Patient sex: M
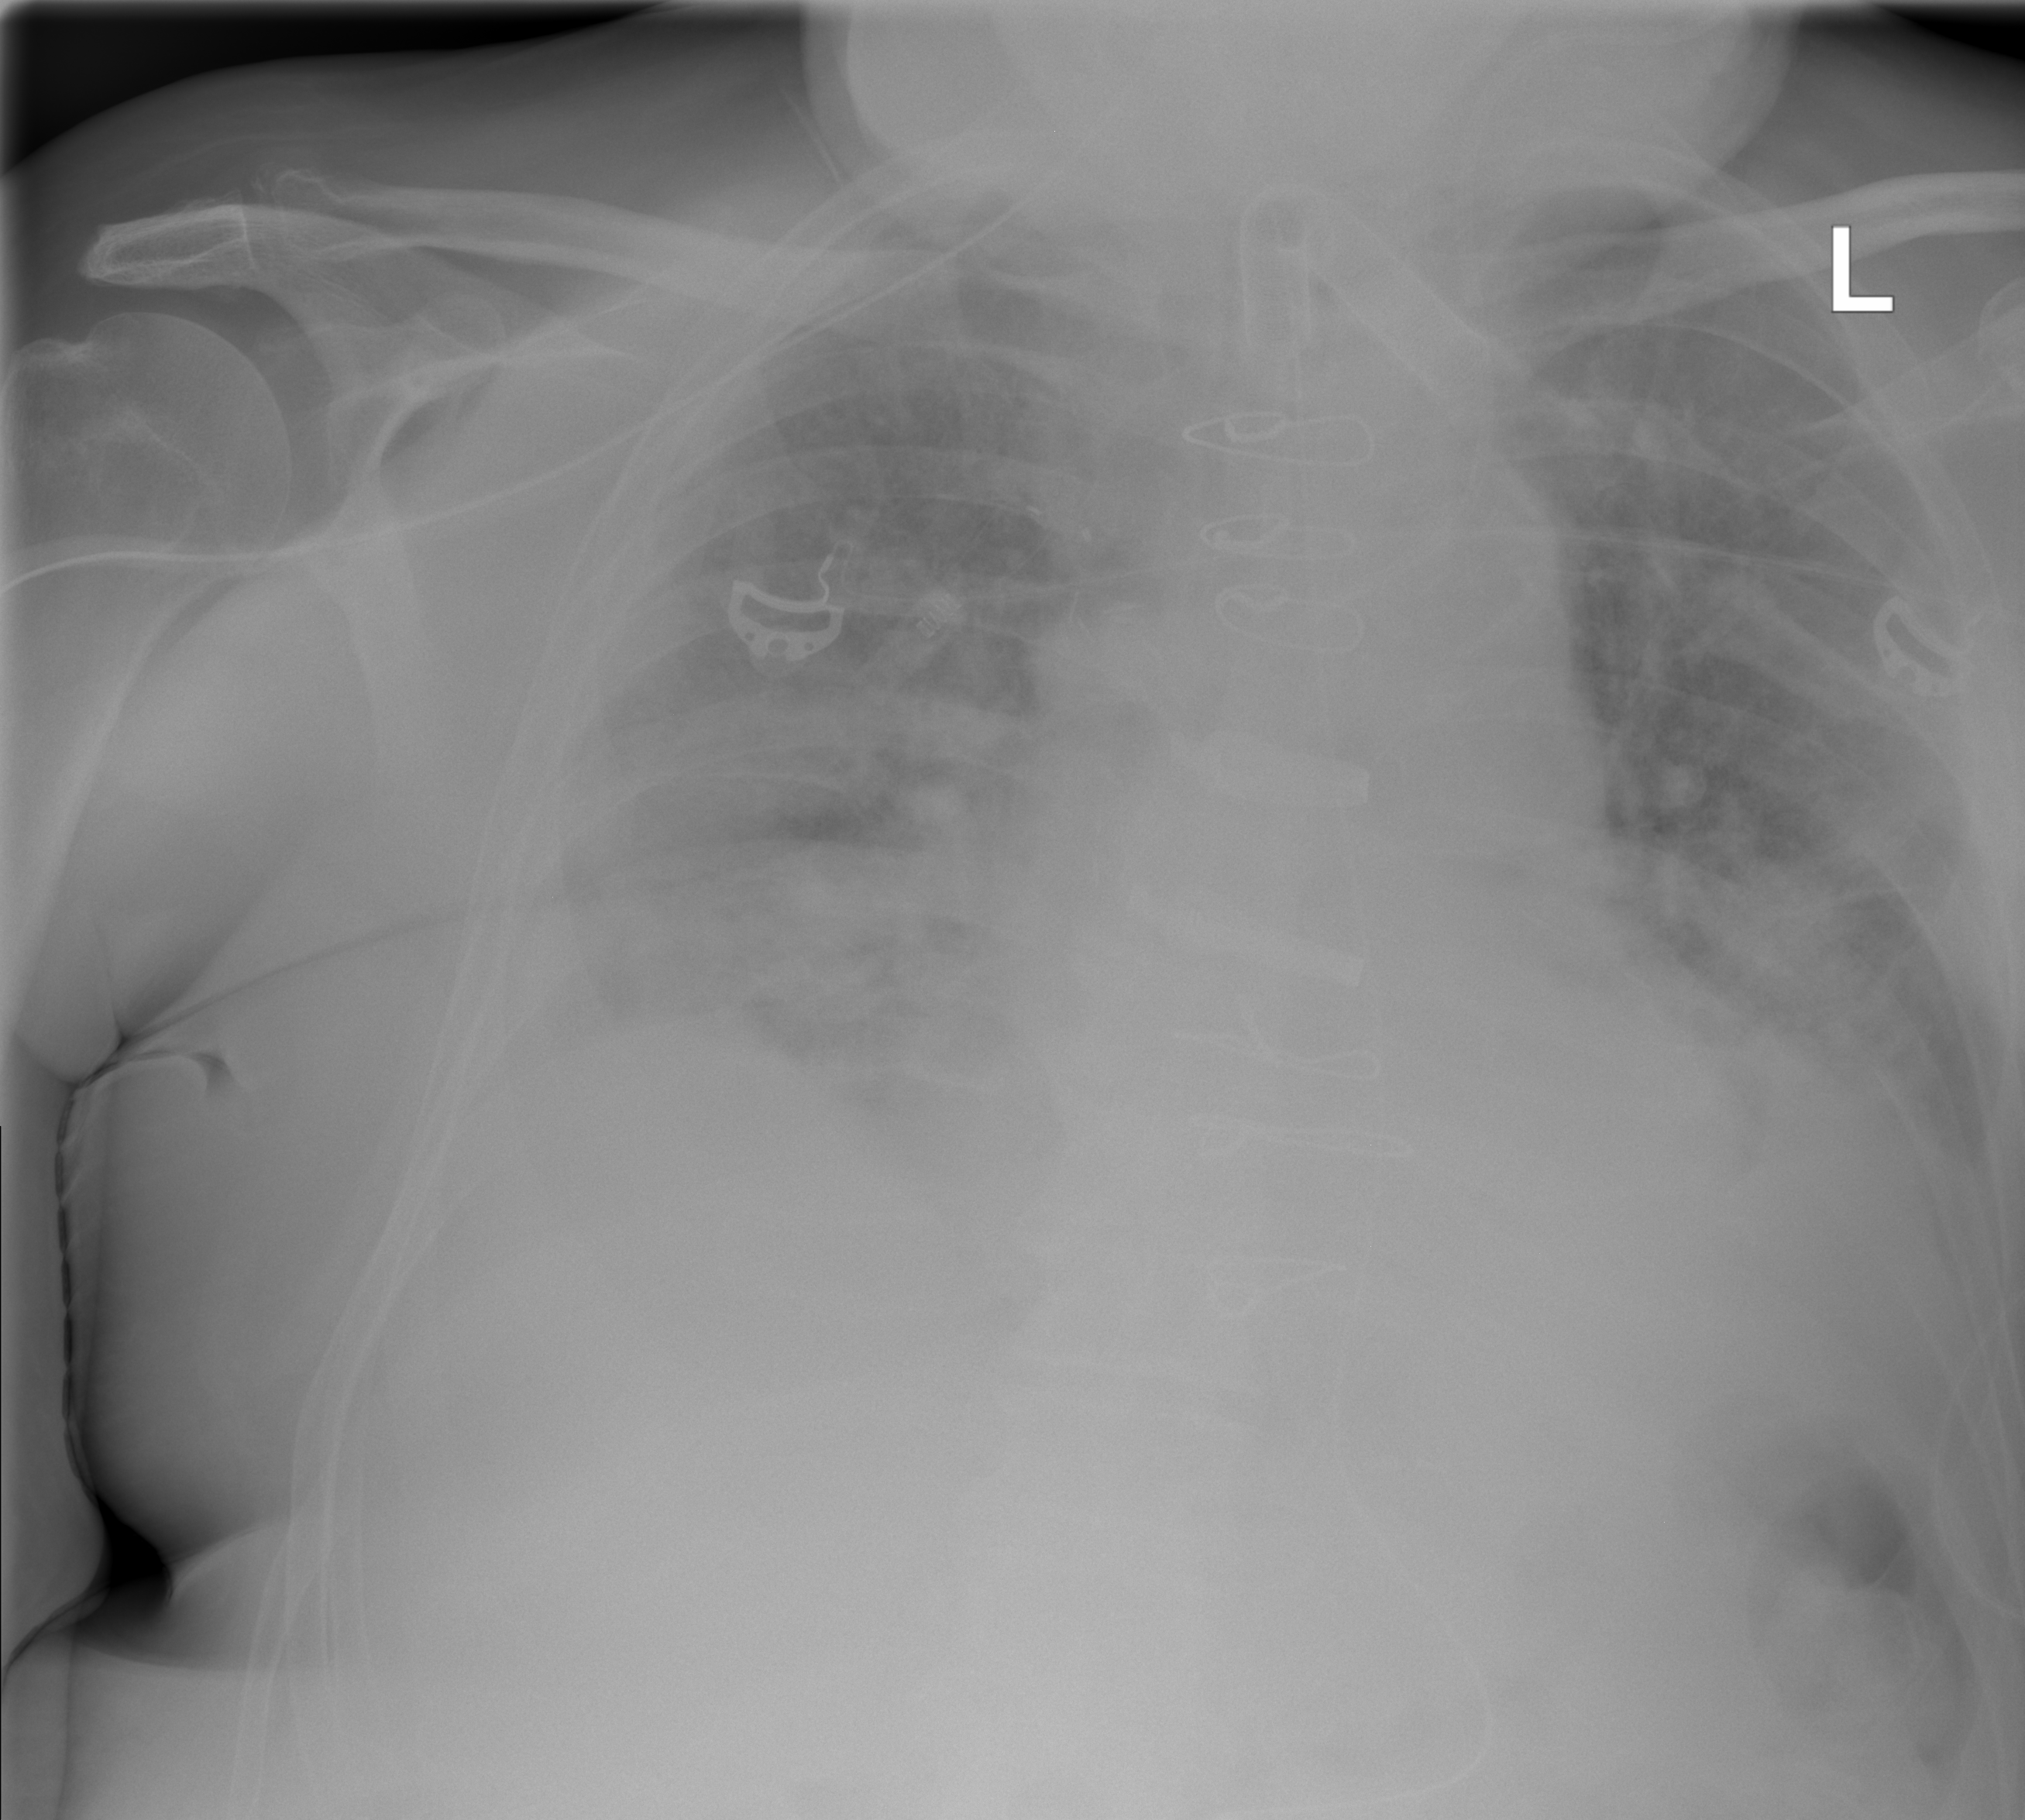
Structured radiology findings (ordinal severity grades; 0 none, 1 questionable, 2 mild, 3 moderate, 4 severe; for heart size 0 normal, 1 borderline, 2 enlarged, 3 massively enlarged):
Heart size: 2
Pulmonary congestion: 2
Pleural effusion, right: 1
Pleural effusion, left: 2
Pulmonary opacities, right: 3
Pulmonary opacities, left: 3
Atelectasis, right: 3
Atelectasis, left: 2